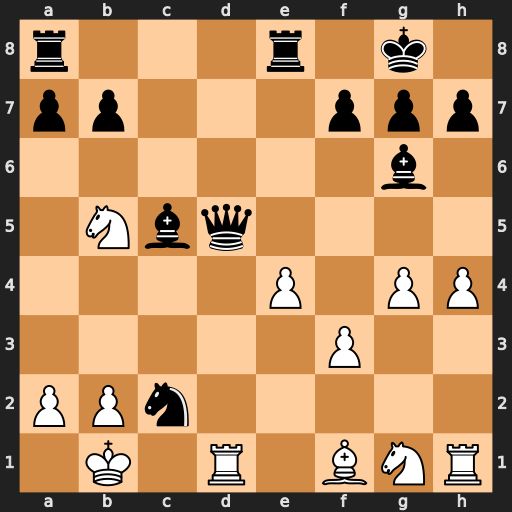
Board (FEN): r3r1k1/pp3ppp/6b1/1Nbq4/4P1PP/5P2/PPn5/1K1R1BNR
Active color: w
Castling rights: -
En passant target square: -
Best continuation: Rxd5 Ne3 Rxc5